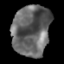
Tissue: lung
Cell type: Epithelial cells
Senescence score: 0.1743
Nuclear area (px): 1872
Mean DAPI intensity: 101.498